Field crop: maize
Growth stage: 1
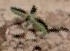
Species: atriplex